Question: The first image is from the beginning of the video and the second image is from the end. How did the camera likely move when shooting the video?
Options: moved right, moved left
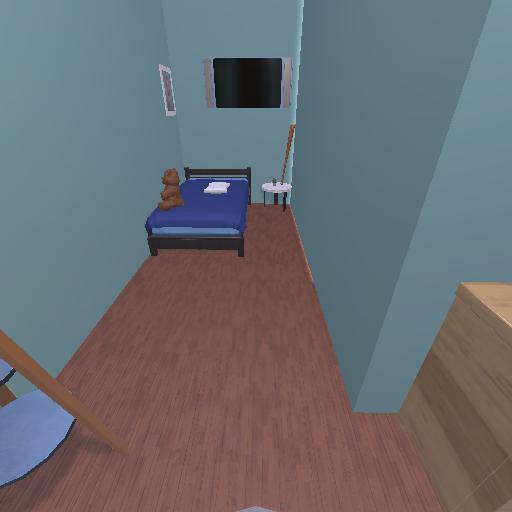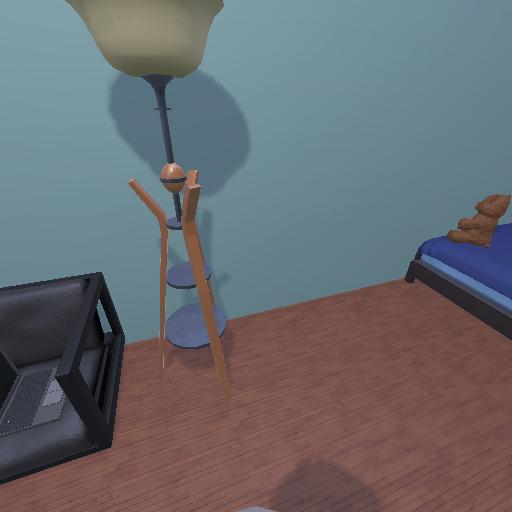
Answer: moved right